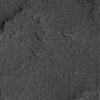
Label: not_dusty